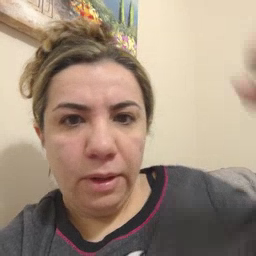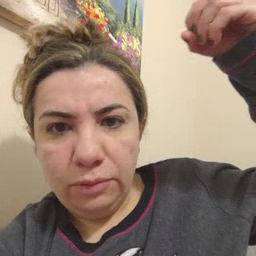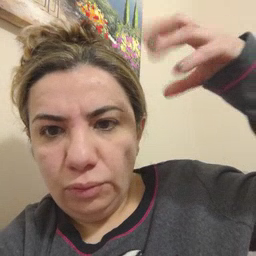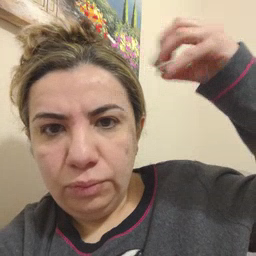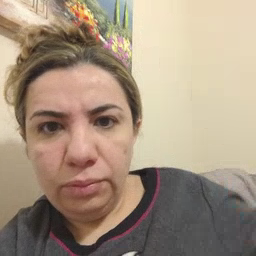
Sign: shower